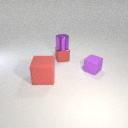
small red metal cube below small purple metal cylinder